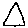
Label: triangle